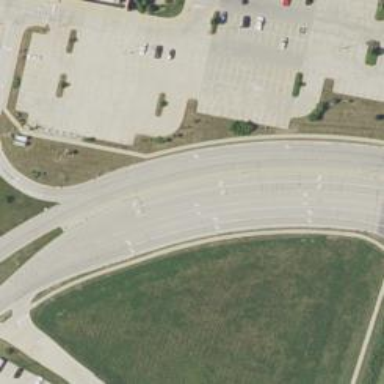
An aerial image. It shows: Road with "through" markings.